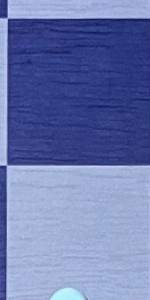
Label: Empty